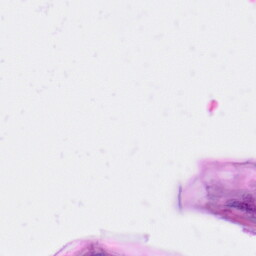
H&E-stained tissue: Skin